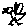
Label: bird